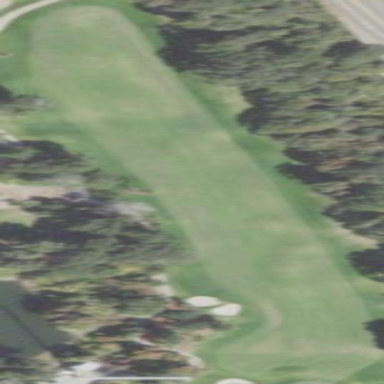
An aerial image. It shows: Golf fairway surrounded by grass.